Interaction volume radius: 5 \u00c5
Interaction volume height: 10 \u00c5
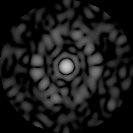
Disorder parameter: 0.8141